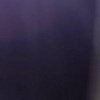
Label: space